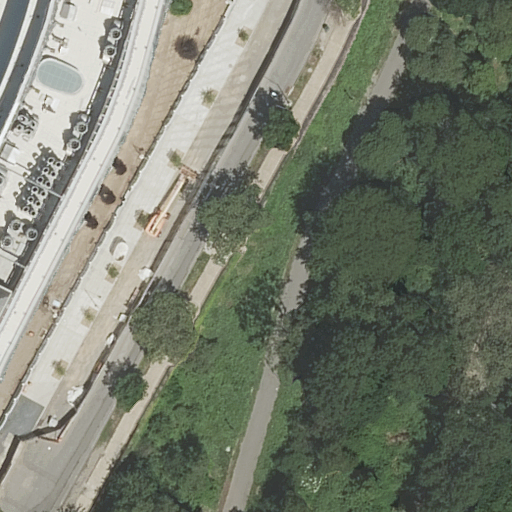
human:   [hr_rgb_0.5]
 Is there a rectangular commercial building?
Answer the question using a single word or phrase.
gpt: no

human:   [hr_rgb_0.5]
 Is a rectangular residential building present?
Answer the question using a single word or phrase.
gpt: no

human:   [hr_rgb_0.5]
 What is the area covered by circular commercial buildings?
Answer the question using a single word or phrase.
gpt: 0m2

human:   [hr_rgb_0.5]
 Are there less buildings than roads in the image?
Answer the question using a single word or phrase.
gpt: yes

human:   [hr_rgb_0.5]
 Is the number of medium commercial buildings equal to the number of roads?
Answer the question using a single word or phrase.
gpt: no

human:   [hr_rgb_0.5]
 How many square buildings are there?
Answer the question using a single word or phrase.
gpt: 0

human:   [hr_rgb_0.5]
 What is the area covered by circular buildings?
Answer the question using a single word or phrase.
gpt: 0m2

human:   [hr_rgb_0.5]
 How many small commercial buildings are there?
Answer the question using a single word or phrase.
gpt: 0

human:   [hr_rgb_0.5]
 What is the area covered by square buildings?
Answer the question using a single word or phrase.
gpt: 0m2

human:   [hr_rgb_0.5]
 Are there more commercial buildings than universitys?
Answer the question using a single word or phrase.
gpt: no

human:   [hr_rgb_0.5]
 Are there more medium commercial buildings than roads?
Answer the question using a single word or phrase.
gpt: no

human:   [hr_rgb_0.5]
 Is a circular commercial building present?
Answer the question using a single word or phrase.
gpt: no

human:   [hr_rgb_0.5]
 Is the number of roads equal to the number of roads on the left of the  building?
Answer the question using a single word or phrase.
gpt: no

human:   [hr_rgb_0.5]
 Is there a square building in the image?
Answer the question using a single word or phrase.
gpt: no

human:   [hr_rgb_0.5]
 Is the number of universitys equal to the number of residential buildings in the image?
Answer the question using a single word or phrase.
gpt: yes

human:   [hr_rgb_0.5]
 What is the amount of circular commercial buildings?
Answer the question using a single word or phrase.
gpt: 0

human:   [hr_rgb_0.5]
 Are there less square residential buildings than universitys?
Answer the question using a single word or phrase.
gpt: yes

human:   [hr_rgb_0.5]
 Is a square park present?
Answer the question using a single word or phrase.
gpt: no

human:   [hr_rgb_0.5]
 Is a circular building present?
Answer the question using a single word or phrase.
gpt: no

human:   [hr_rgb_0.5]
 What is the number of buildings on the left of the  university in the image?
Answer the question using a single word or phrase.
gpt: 0

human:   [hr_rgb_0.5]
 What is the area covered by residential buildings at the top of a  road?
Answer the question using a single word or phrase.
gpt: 1297m2

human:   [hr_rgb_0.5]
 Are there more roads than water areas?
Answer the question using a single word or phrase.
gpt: yes

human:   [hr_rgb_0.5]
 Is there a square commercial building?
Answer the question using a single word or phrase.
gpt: no

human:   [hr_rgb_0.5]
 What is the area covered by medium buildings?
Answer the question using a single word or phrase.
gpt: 0m2

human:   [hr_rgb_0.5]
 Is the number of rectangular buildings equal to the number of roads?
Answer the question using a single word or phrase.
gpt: no

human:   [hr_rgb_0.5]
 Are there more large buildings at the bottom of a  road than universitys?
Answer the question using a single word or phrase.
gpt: no

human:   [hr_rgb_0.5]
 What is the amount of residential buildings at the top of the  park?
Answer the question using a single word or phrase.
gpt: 0

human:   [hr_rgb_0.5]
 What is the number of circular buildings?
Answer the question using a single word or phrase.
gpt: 0

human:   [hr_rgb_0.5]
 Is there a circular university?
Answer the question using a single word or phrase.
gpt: no

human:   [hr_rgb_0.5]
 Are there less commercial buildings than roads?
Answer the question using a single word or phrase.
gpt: yes

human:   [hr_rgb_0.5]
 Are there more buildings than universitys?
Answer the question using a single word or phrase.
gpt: no

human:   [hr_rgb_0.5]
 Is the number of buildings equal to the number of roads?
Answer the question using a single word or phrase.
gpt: no

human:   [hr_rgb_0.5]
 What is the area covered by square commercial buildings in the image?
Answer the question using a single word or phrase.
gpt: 0m2

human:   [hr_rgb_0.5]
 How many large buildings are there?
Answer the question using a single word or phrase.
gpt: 1

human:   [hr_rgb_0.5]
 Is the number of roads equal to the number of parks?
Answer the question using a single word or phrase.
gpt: no

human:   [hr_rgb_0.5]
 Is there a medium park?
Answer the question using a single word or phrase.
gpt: no